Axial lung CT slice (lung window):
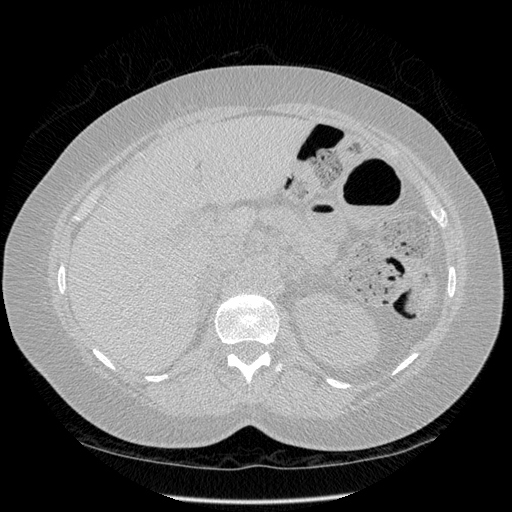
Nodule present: no